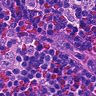
Metastatic tissue present: no